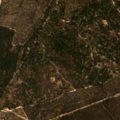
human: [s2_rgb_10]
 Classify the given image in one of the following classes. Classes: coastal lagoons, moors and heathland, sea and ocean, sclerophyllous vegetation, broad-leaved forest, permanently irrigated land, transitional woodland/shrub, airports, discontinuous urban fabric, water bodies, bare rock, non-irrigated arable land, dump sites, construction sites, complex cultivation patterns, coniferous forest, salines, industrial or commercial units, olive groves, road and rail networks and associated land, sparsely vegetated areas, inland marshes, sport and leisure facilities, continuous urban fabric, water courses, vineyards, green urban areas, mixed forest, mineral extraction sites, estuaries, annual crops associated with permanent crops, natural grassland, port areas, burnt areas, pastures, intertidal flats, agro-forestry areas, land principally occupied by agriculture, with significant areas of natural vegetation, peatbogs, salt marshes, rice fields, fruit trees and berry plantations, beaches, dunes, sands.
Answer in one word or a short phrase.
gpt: broad-leaved forest, mixed forest, transitional woodland/shrub